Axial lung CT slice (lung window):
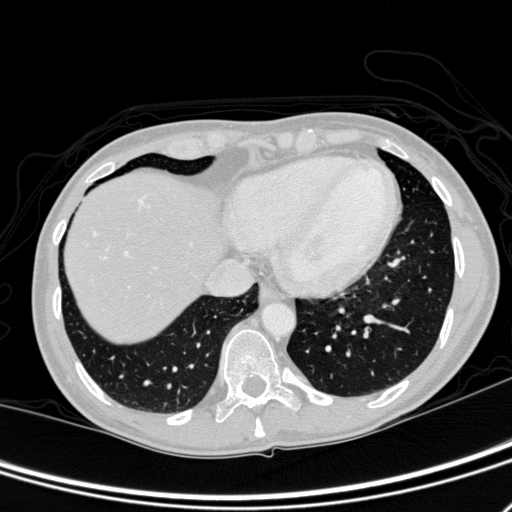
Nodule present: no